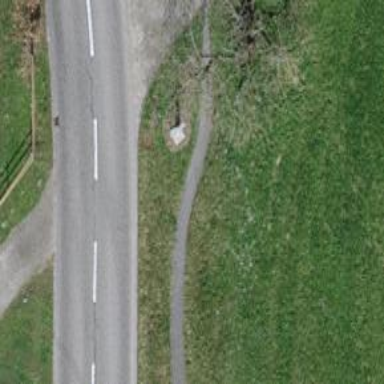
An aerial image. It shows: Wayside cross with historic significance.